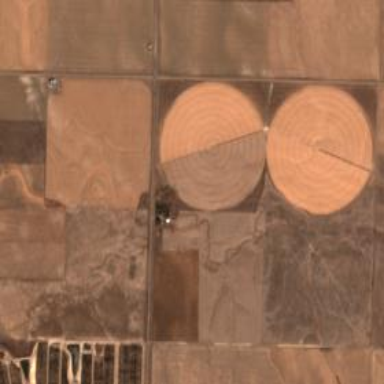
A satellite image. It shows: Farmland with center pivot irrigation.